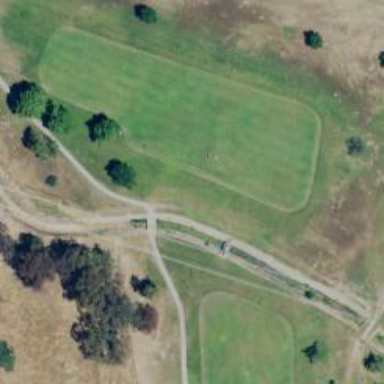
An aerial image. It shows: View of golf hole.